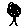
Label: tree